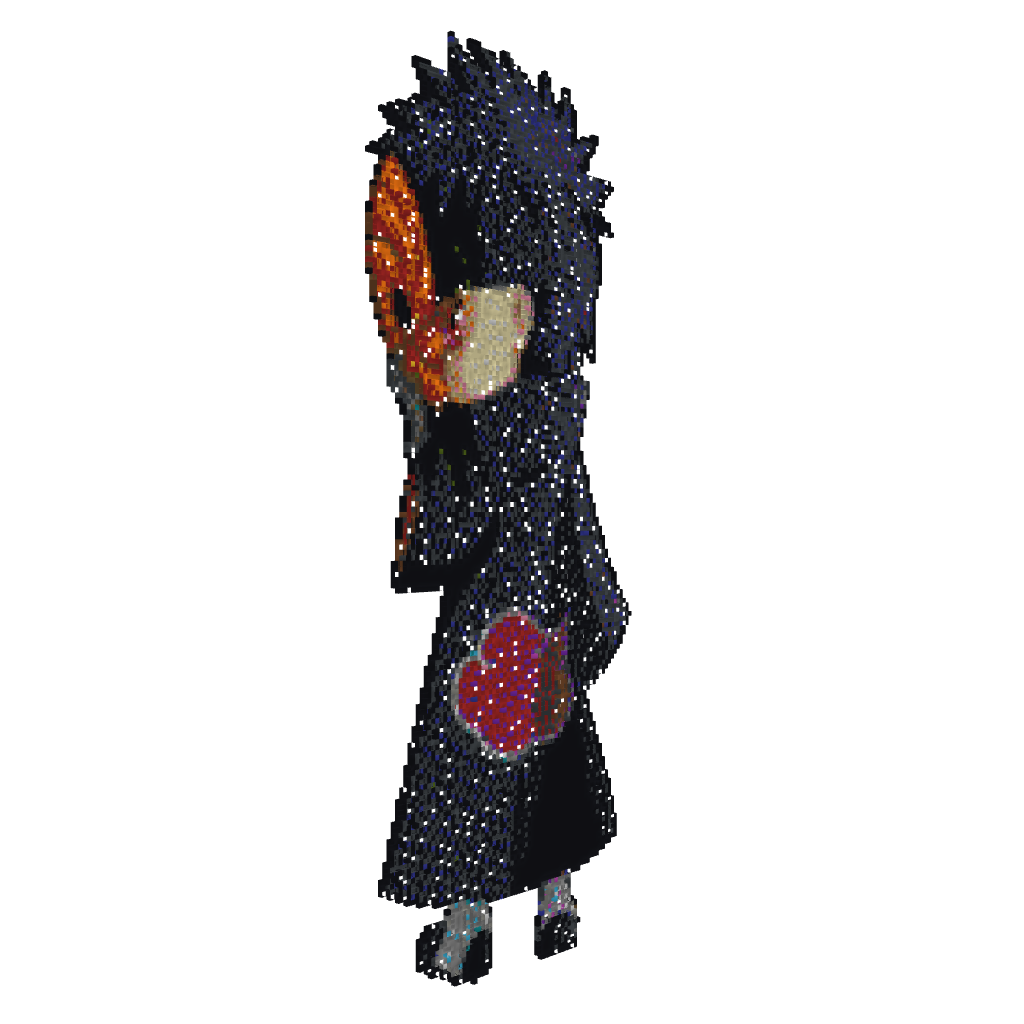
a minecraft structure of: TOBI CHIBI